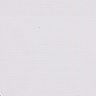
Metastatic tissue present: no